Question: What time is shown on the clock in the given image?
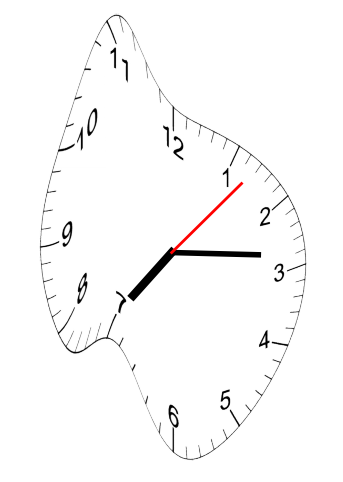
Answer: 07:14:07